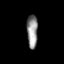
Tissue: lung
Cell type: Epithelial cells
Senescence score: 0.2141
Nuclear area (px): 357
Mean DAPI intensity: 143.249